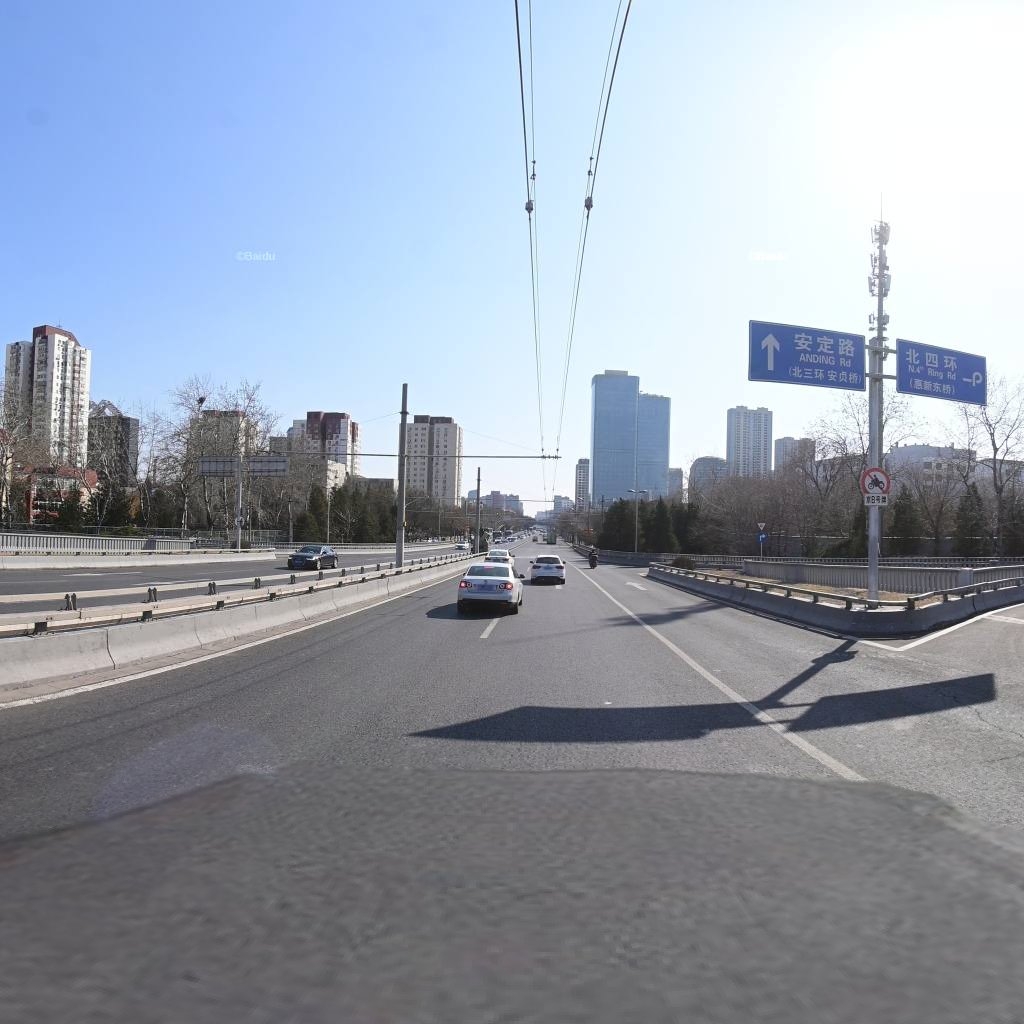
Region: Chaoyang
Road damage annotations: longitudinal crack, transverse crack